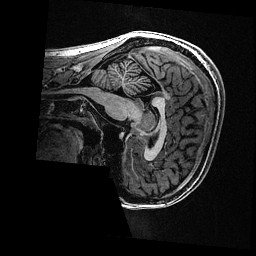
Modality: T1w
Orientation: sagittal
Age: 16
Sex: female
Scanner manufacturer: ge
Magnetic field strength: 3 T
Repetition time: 0.00766 s
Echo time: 0.003476 s